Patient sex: M
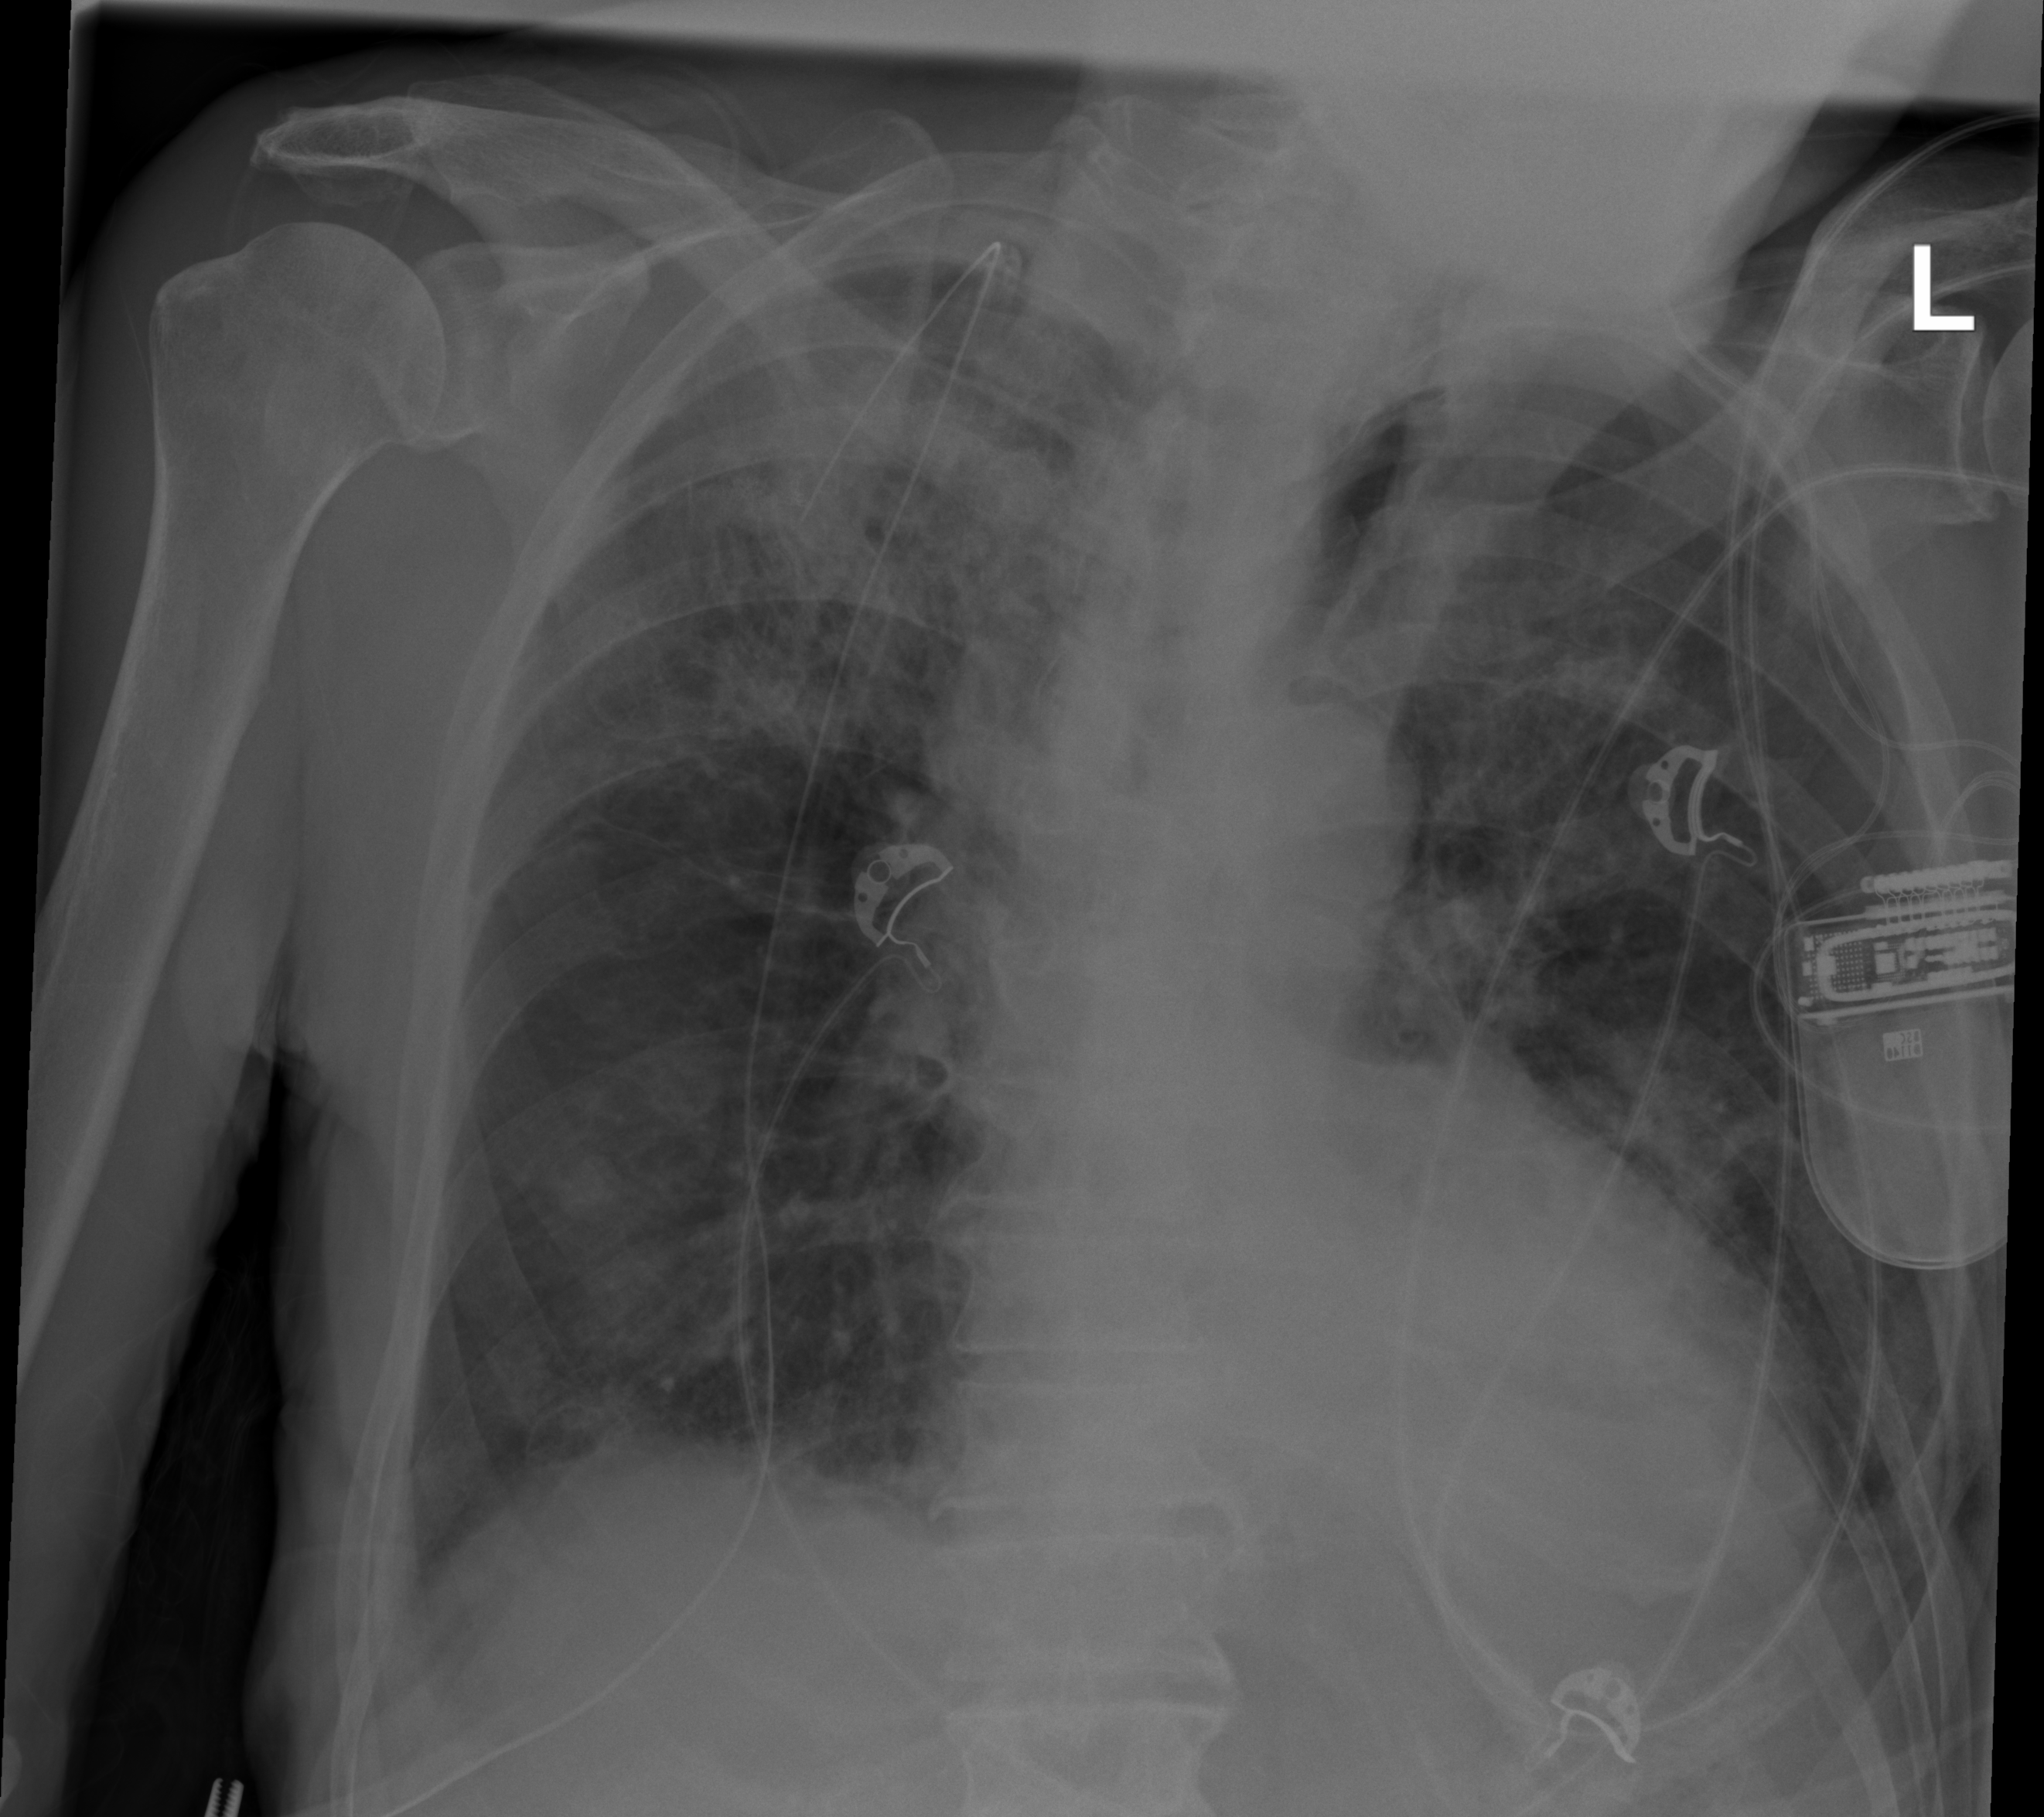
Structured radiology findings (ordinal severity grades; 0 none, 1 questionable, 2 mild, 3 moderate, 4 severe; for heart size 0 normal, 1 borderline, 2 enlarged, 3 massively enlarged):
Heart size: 1
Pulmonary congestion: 2
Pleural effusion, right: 2
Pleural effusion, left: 2
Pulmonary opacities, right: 3
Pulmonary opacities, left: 2
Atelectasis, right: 3
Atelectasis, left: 2